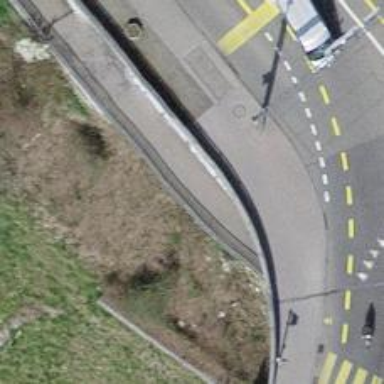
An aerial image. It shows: Footway tunnel.